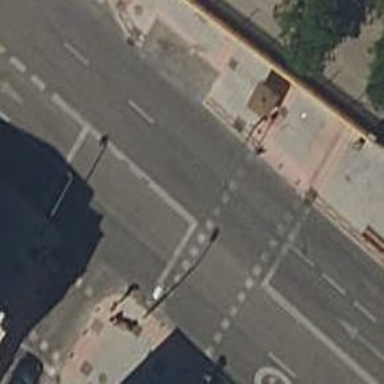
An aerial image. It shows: Road with traffic signals at crossing.